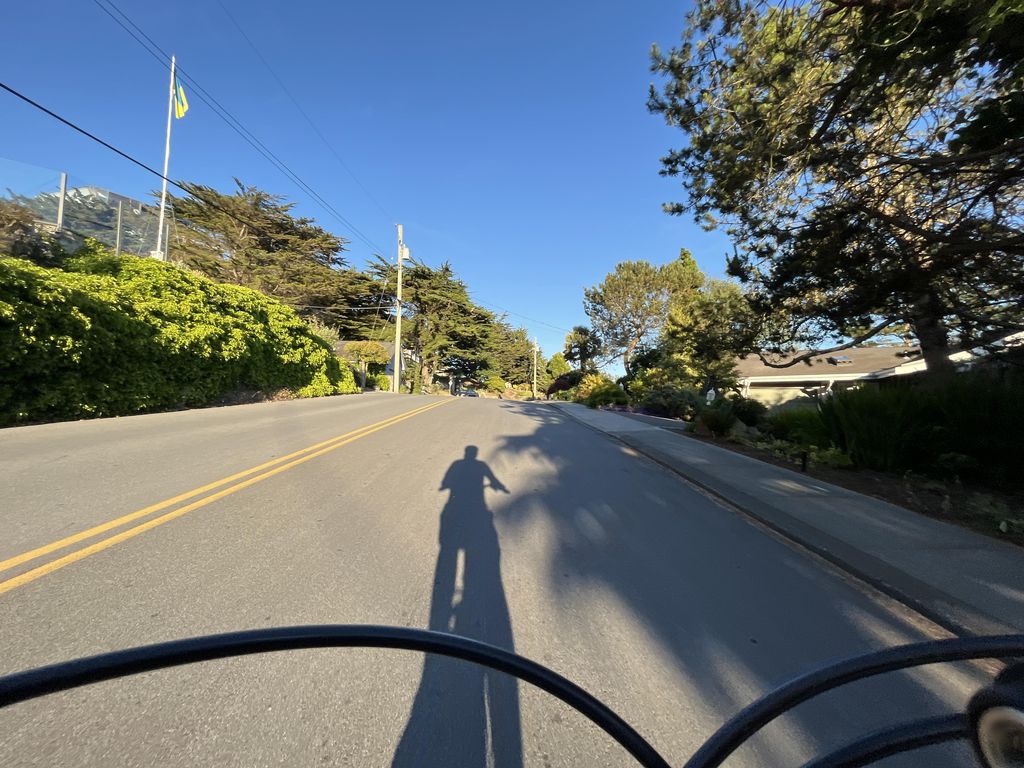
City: victoria